Question: I'm very confused and i was hoping to get some insight into this. I have been working on a project for a few months and everything was going great until i decided to upload the UI to TFS for a front-end dev to work on.
This is multi layered project consisting of Data, Business and UI. I have uploaded many projects before but never had this issue. I have taken a screen capture to help explain the problem. As it's my first time running into this issue, I'm not sure how to explain.

Any help on this would be great, thank you in advanced.
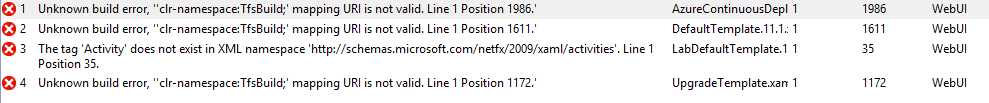
Answer: Check your check in files, looks like the build templates have been accidentally included.